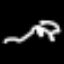
Label: squiggle